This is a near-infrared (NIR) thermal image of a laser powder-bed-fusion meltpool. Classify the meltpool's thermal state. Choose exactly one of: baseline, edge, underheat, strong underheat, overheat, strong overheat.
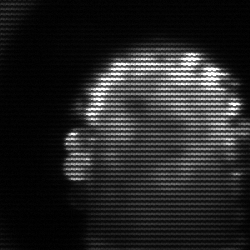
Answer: baseline